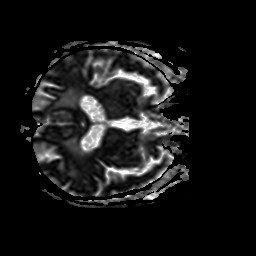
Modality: ADC
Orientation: axial
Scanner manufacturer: philips
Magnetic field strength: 1.5 T
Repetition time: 3.111 s
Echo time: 0.06113 s